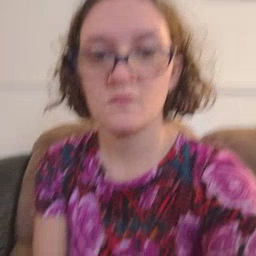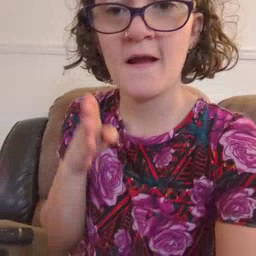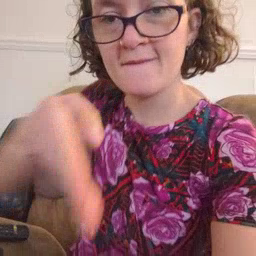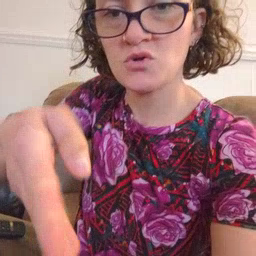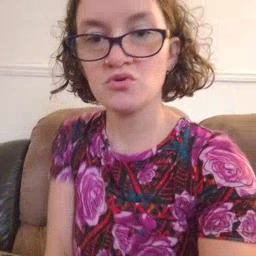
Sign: after